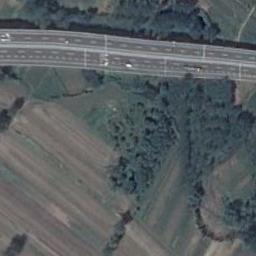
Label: freeway